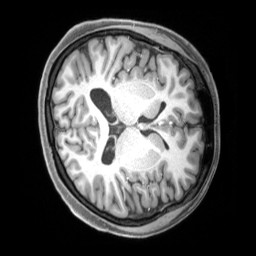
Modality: T1w
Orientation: axial
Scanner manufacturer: siemens
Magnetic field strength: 3 T
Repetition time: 2.5 s
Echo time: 0.00218 s